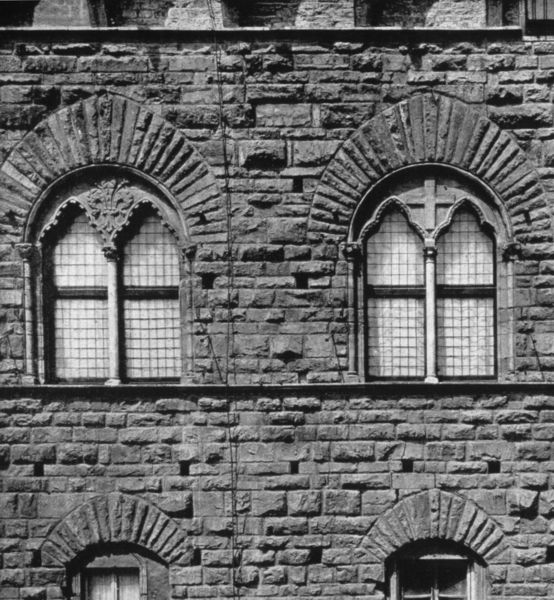
Titel: Palazzo Vecchio (Fassadendetail: Fenster und Rustika)
Künstler: Arnolfo di Cambio
Standort: Firenze
Institution: Palazzo Vecchio
Schlagwörter: schatten, weiß, ausschnitt, fenster, glas, grau, licht, schwarz, säule, säulen, gebäude, haus, ornament, wand, architektur, rahmen, stein, steine, gitter, kirche, adel, renaissance, relief, bogen, fassade, italien, mauer, ziegel, backstein, rundbogen, detail, verzierung, zinnen, foto, fotografie, photographie, bögen, fugen, fensterkreuz, fensterrahmen, kreuz, palast, palazzo, kabel, mauerwerk, scheiben, loch, schwarzweiß, lilie, löcher, zwickel, photo, reihung, fries, rustika, schlussstein, sims, gesims, mauerwand, quader, spitzbogen, spitzbögen, sturz, florenz, etagen, emblem, draht, aufnahme, fenstersims, rille, fasssade, zinne, nischen, drähte, gliederung, bossen, bossiert, biforien, biforium, doppelfenster, naturstein, biforienfenster, blitzableiter, rustikal, wohnsitz, leitung, frührenaissance, kreiz, werkstein, feldstein, werksteinmauerwerk, türsturz, stadtpalast, behauen, bruchsteinmauerwerk, feldsteinmauerwerk, fortifikatorischer charakter, gerüstlöcher, mittelsäule, palzzao, ruccelai, stützbogen